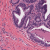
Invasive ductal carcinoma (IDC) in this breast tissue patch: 1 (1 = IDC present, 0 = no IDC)